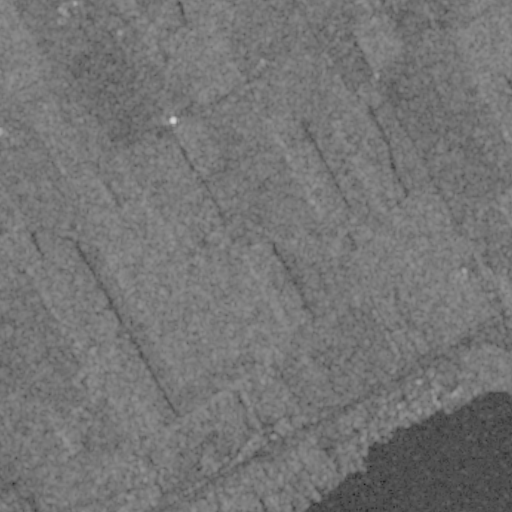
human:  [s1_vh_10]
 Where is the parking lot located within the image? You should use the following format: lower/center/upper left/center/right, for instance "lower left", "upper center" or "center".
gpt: The parking lot is located in the lower center of the image.
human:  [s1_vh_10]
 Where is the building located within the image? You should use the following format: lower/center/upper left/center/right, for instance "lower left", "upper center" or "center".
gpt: There is no building in the image.

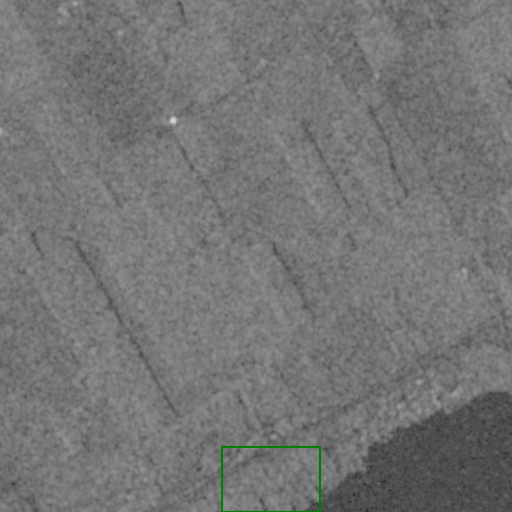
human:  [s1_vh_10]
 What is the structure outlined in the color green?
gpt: The structure outlined in green is a park.
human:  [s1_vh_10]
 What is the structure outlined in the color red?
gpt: There is no red outline.